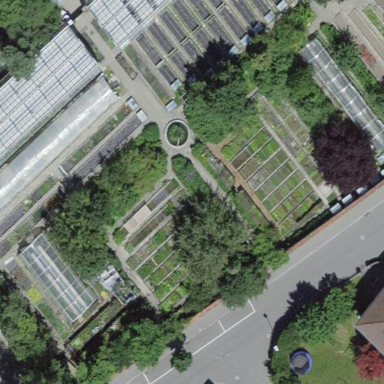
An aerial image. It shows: Plant nursery.